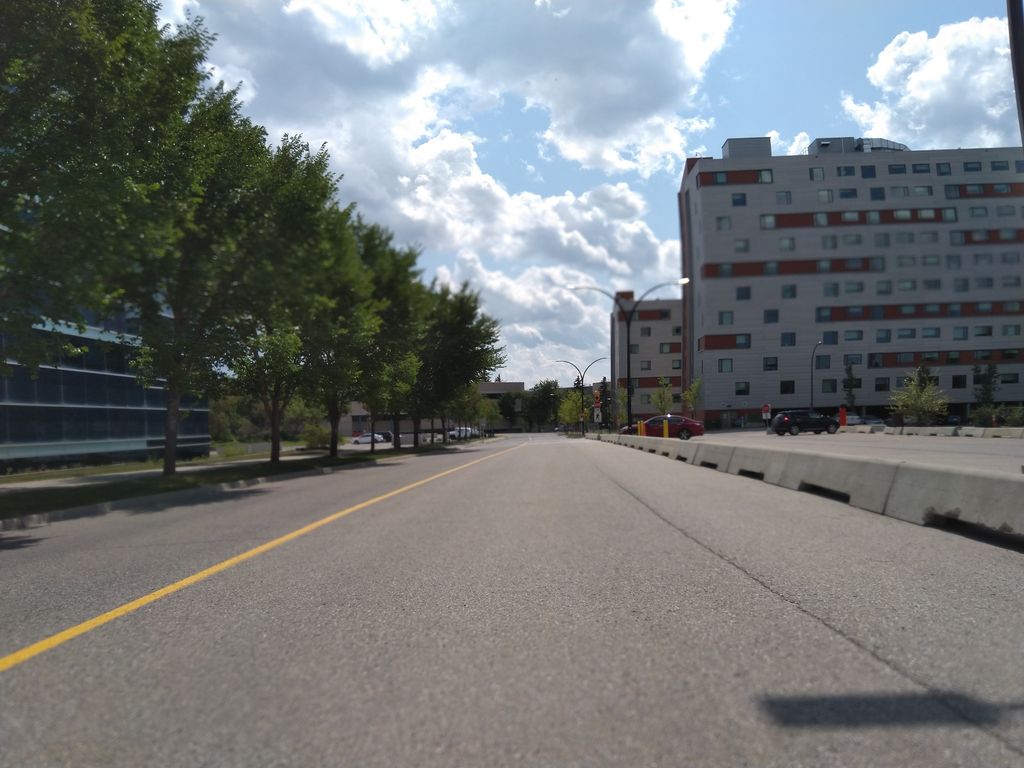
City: calgary